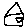
Label: house